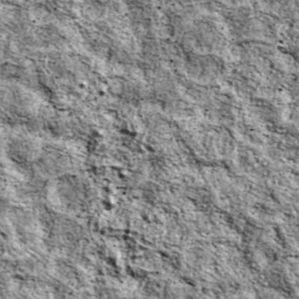
Label: non_frost